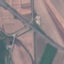
Land use / land cover class: Highway